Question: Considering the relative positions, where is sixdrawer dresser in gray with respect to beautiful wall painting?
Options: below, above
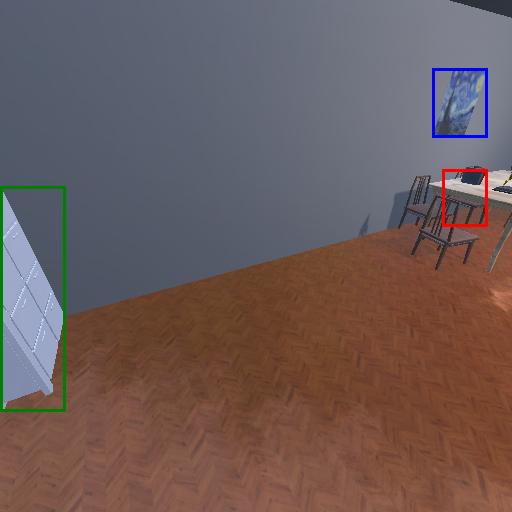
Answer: below